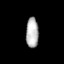
Tissue: prostate
Cell type: Epithelial cells
Senescence score: 0.3331
Nuclear area (px): 367
Mean DAPI intensity: 181.575